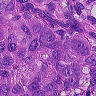
Metastatic tissue present: yes